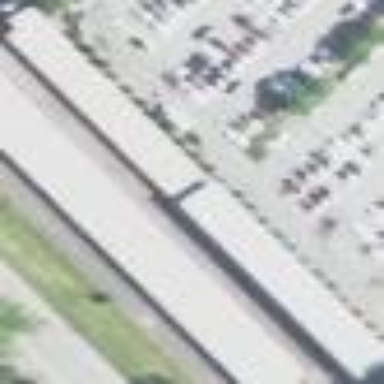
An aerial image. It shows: Building used for storage rental.